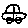
Label: car